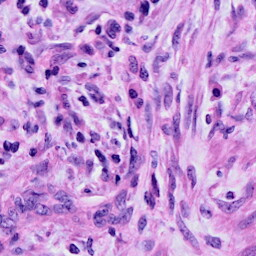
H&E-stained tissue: Cervix